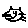
Label: cat